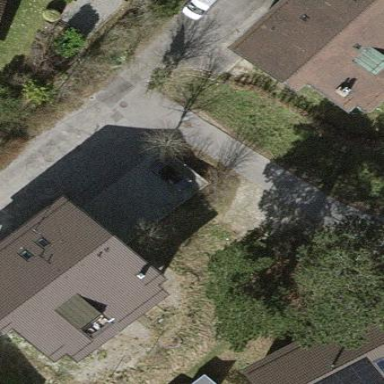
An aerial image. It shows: Garage.